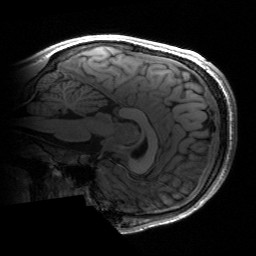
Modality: T1w
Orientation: sagittal
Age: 17
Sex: male
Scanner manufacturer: siemens
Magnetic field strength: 3 T
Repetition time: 2.53 s
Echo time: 0.00297 s